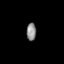
Tissue: prostate
Cell type: T cells
Senescence score: 0.6931
Nuclear area (px): 164
Mean DAPI intensity: 141.14